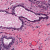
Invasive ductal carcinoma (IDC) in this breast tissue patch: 0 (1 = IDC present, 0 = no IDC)